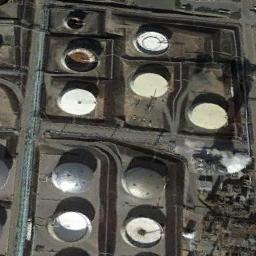
Label: storage tanks